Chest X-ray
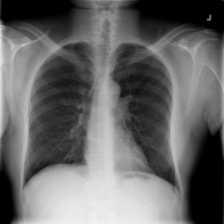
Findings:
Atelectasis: negative
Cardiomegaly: negative
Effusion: negative
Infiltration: positive
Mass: negative
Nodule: negative
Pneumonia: negative
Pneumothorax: negative
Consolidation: negative
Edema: negative
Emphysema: negative
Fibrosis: negative
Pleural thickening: negative
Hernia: negative